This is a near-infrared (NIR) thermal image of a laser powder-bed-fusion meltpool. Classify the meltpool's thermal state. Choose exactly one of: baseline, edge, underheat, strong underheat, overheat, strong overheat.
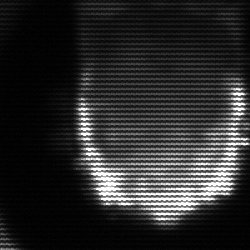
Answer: baseline